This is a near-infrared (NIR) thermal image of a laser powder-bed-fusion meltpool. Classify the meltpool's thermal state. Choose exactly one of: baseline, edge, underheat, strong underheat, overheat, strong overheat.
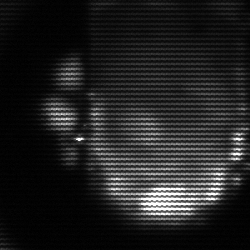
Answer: baseline